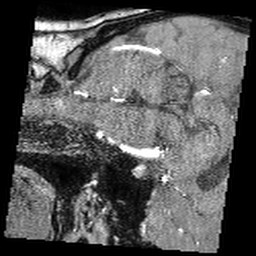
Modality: angio
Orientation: sagittal
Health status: ill
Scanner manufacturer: philips
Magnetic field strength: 3 T
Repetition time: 0.018 s
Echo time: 0.003454 s